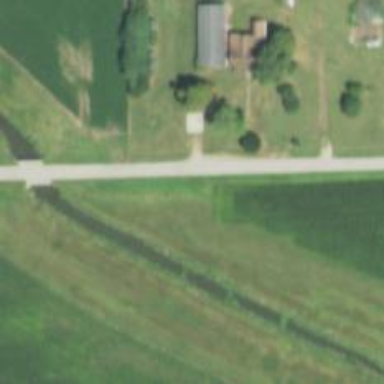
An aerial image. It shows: Driveway.